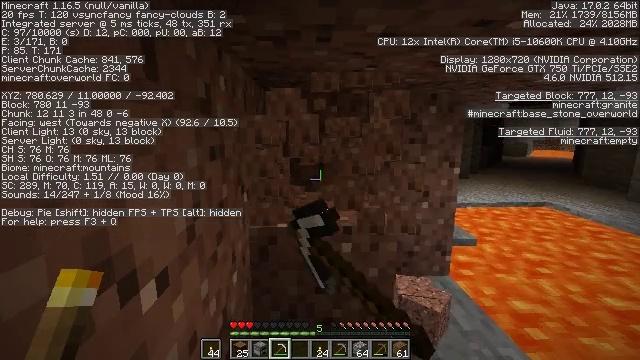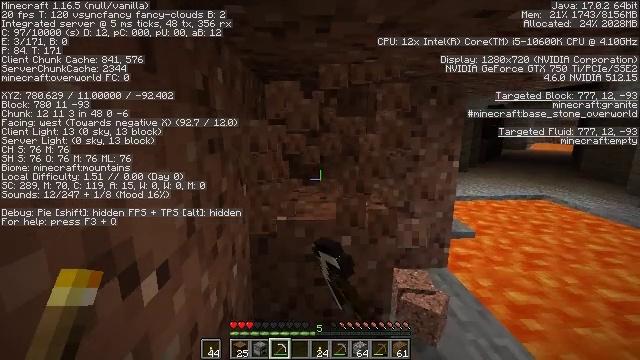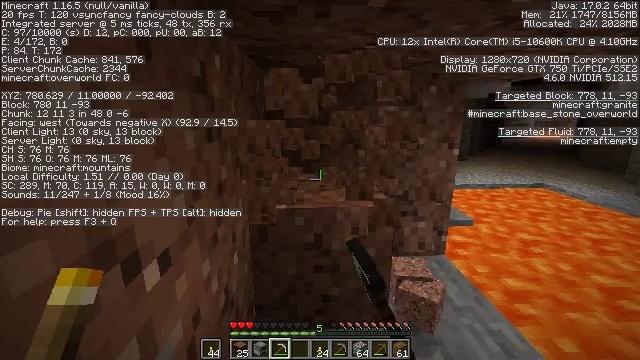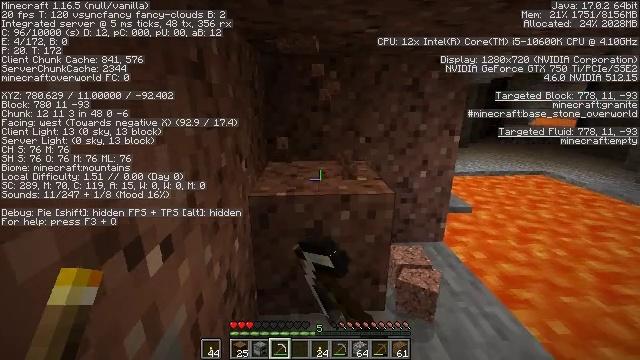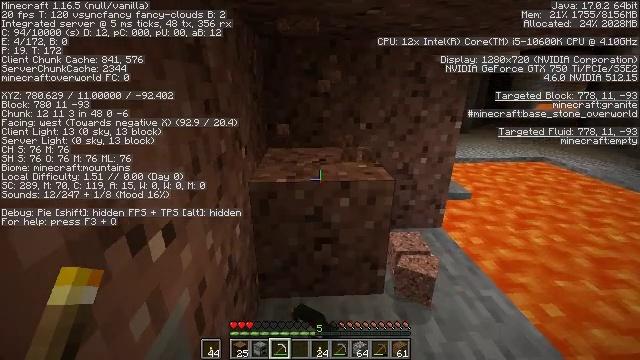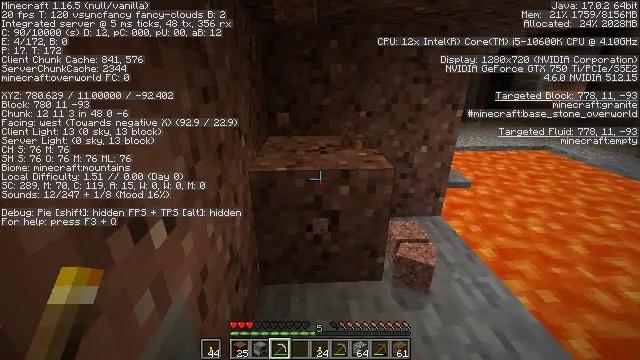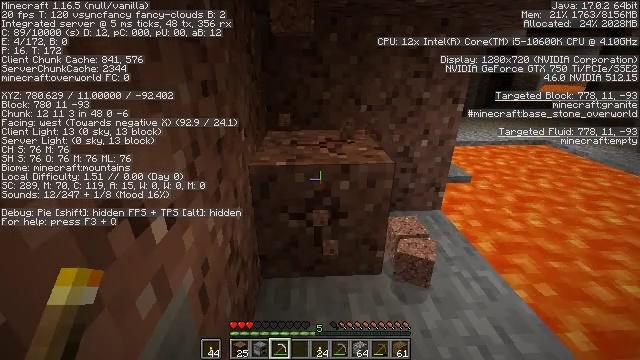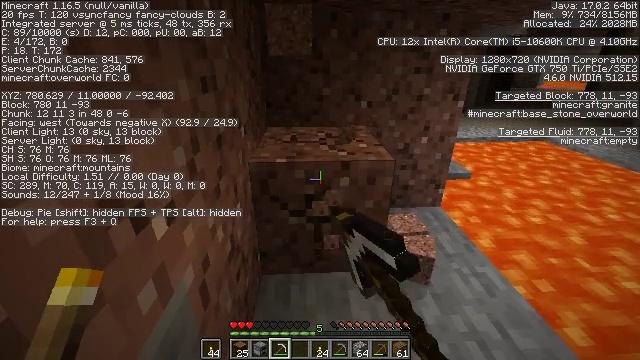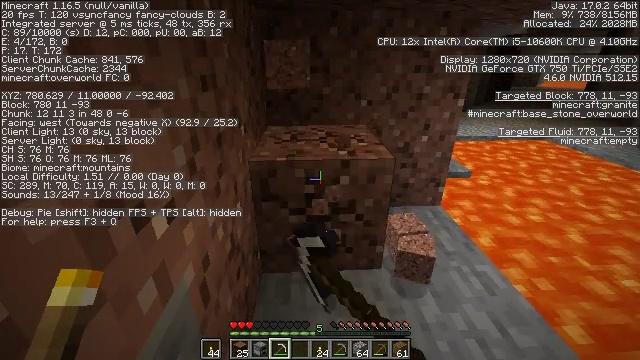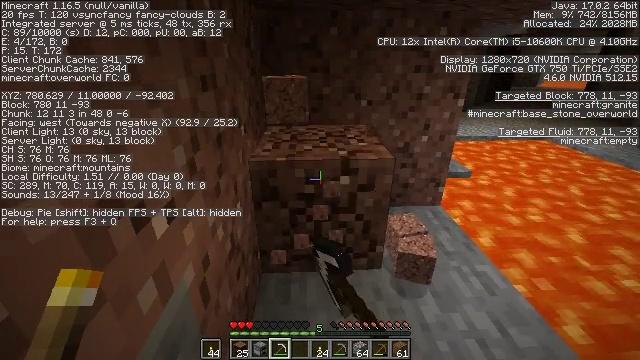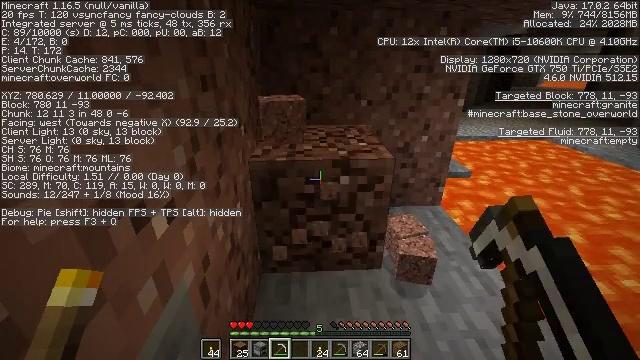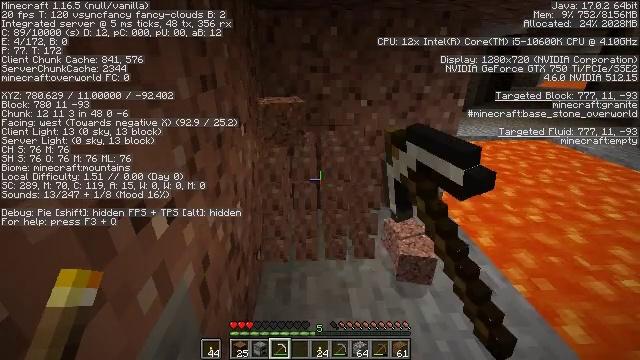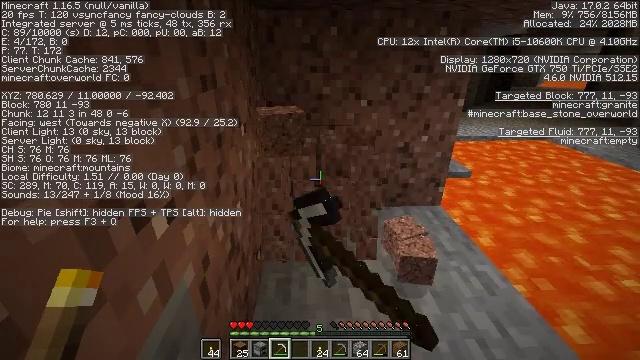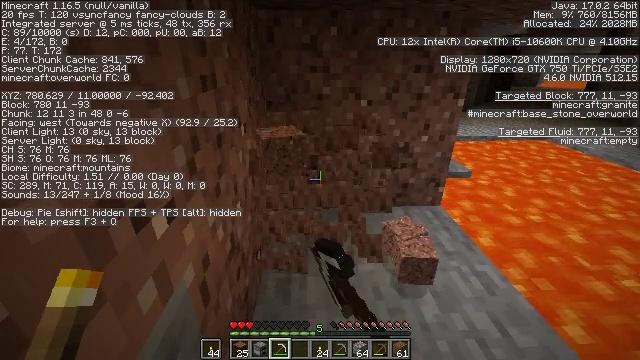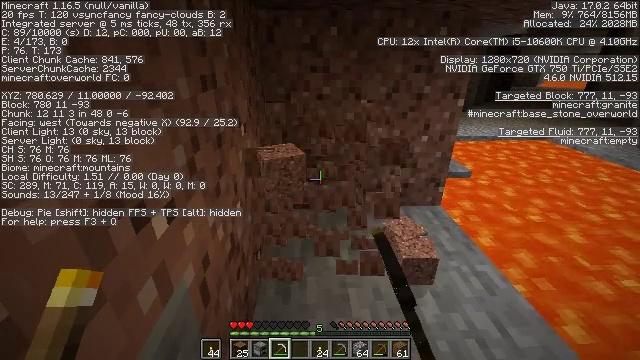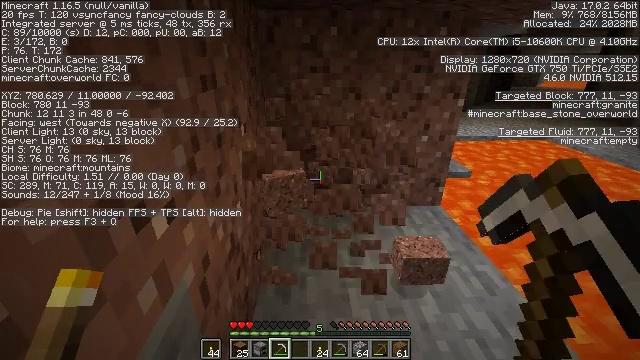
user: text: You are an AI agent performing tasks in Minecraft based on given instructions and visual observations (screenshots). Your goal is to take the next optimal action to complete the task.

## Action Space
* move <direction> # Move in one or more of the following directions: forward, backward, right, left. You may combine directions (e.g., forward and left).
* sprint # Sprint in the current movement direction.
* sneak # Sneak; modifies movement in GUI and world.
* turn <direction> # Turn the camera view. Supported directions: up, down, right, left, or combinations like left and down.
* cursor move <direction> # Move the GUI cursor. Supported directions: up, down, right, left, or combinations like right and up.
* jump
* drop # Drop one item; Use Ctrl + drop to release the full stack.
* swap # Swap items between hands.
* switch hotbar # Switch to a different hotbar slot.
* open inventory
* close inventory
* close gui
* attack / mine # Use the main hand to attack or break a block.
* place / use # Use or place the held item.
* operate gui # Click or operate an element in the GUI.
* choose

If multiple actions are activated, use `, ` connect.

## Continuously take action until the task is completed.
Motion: motion action
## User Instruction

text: Mine the granite block.
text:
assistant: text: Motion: turn down, attack / mine
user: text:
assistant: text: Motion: turn down, attack / mine
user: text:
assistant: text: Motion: turn down, attack / mine
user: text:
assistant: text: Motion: turn down, attack / mine
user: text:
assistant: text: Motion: turn down, attack / mine
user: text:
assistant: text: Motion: turn down, attack / mine
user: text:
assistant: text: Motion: attack / mine
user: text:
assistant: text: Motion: attack / mine
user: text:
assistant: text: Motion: attack / mine
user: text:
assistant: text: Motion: attack / mine
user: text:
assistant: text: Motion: attack / mine
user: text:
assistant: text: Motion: attack / mine
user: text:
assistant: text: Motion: attack / mine
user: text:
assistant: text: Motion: attack / mine
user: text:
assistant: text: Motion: attack / mine
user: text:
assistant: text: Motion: attack / mine
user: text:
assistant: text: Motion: move forward, attack / mine
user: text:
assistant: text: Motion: move forward, attack / mine
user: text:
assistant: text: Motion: move forward, turn right, attack / mine
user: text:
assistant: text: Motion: turn right, attack / mine
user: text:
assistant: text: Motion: attack / mine
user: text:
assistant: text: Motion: attack / mine
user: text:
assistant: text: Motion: attack / mine
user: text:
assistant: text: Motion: attack / mine
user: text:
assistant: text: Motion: turn right, attack / mine
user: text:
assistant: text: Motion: turn right, attack / mine
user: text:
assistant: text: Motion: attack / mine
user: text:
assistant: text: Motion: attack / mine
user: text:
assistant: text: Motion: attack / mine
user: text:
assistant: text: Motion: attack / mine